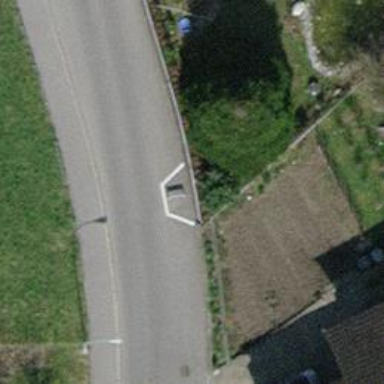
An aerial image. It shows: Chicane for traffic calming.